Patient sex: M
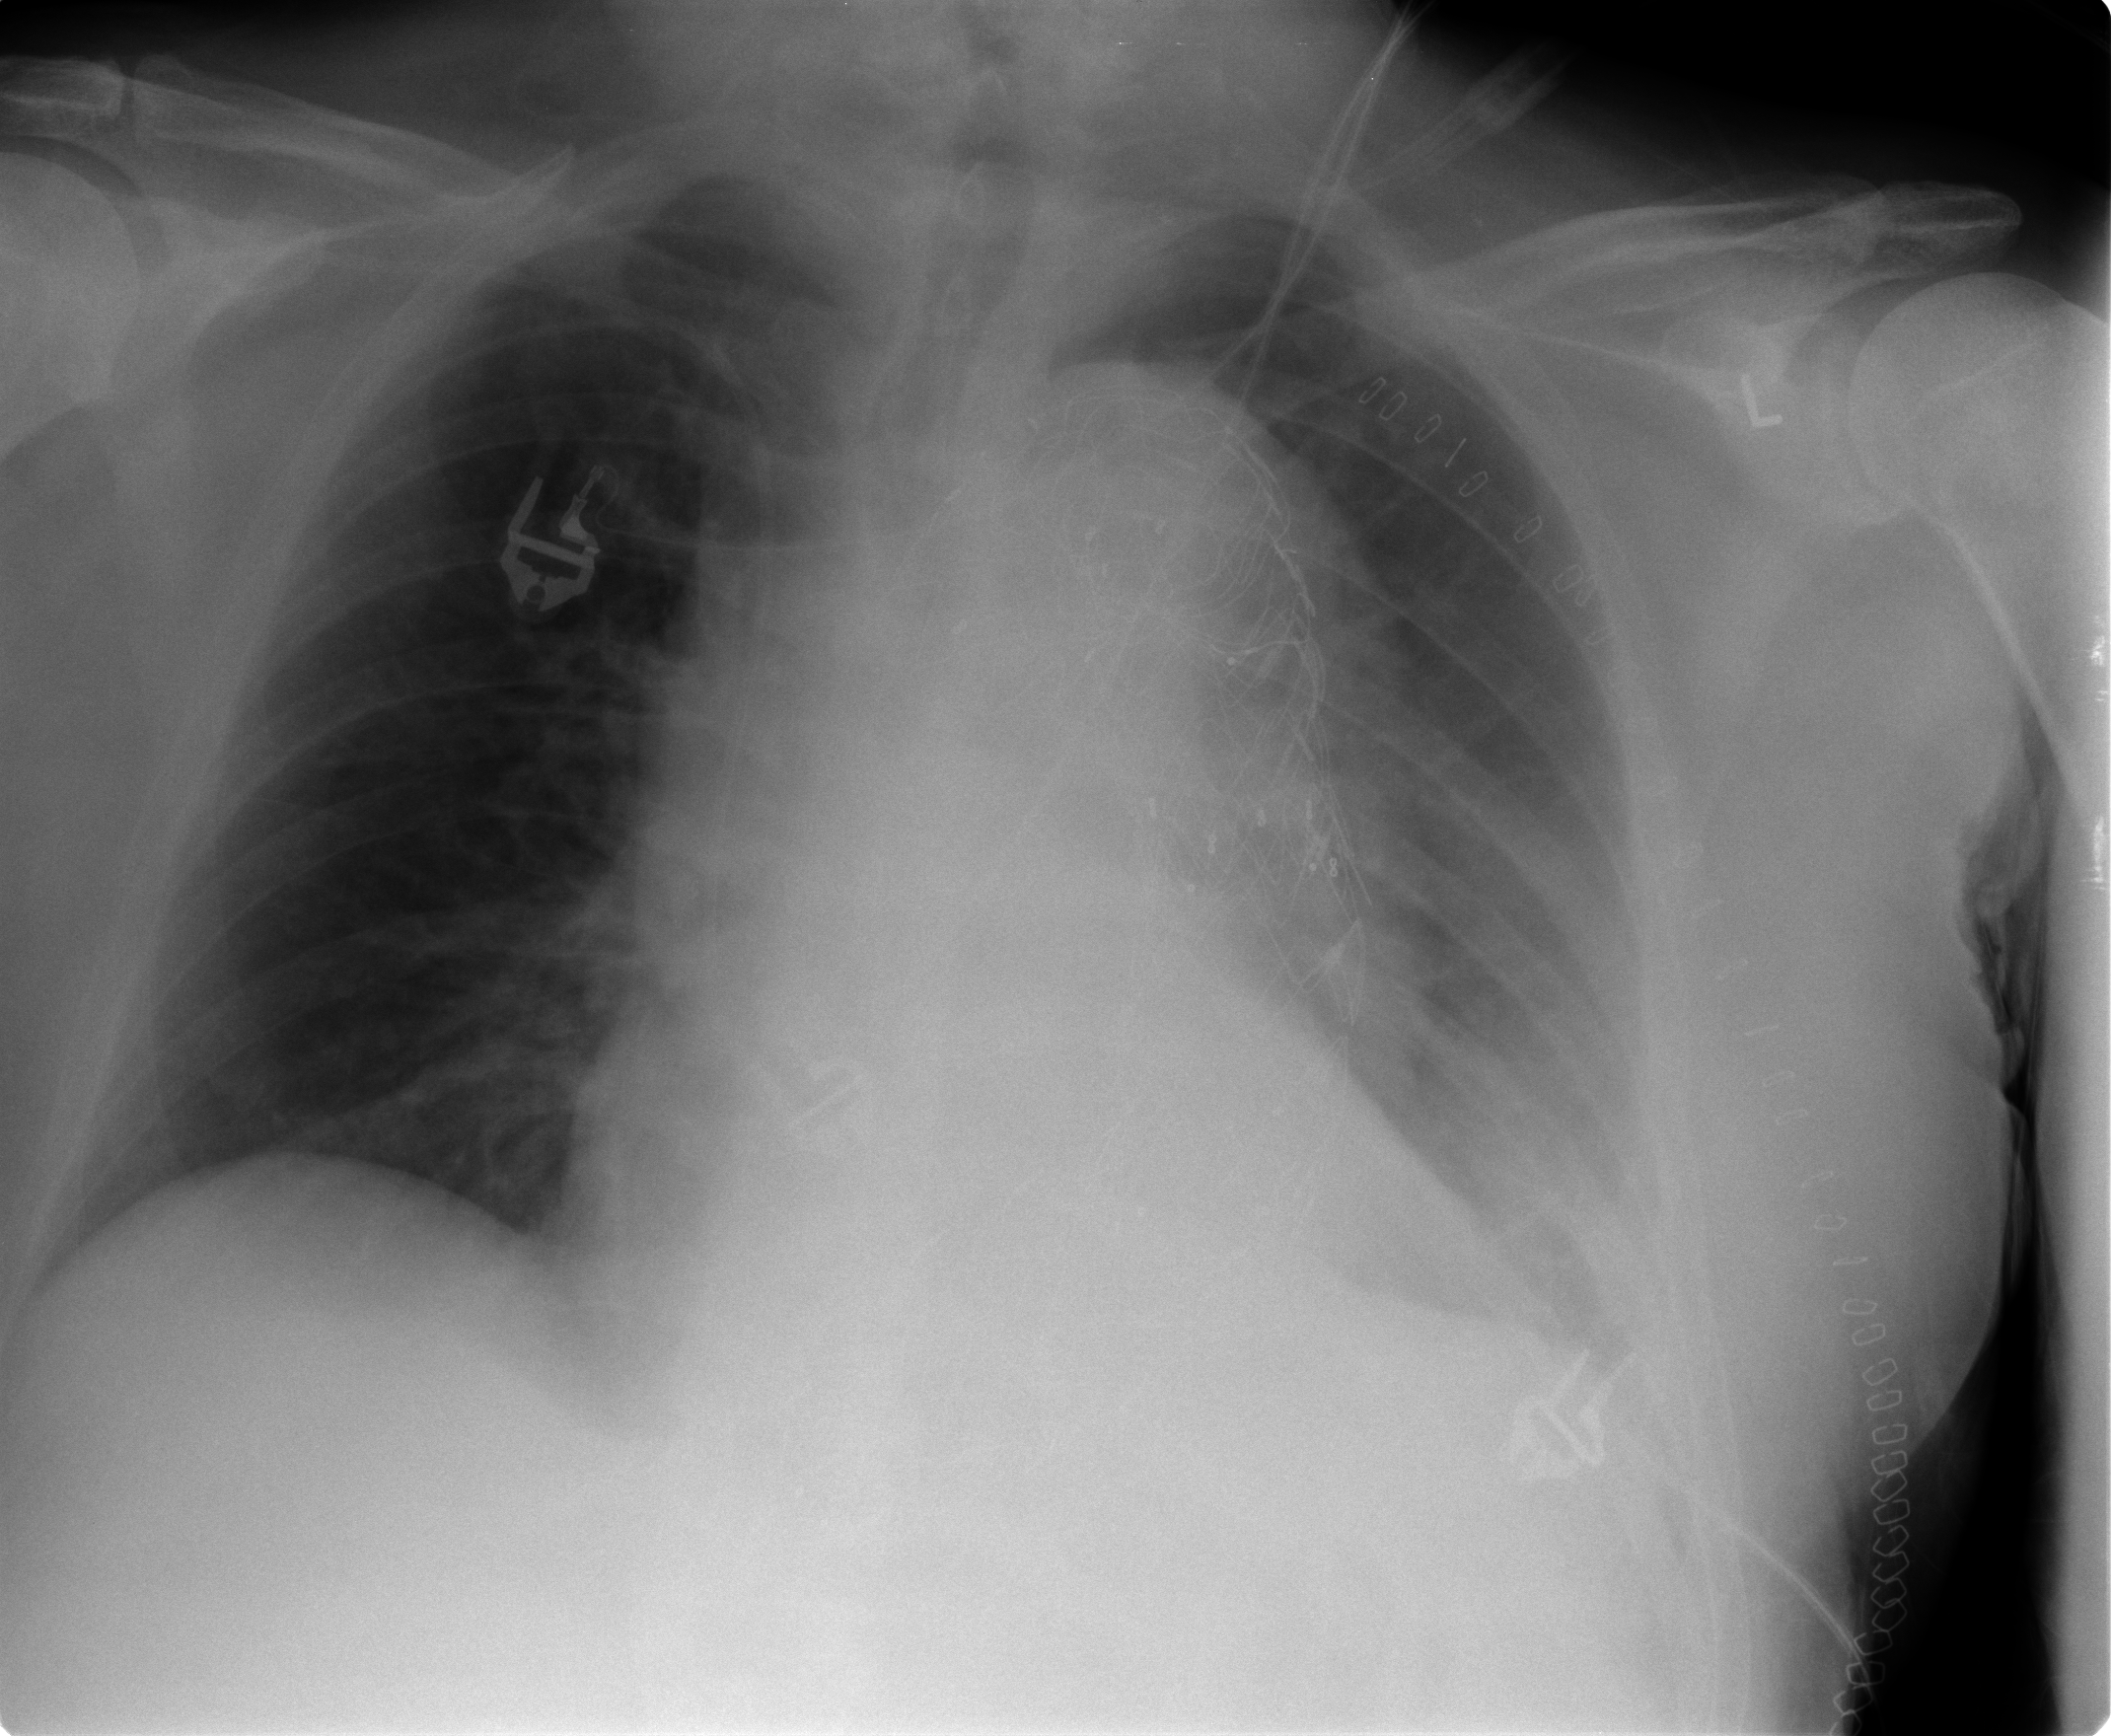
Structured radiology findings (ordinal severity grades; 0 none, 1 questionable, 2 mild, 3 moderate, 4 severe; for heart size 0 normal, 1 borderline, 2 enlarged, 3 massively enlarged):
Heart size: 1
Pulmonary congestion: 1
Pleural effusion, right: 0
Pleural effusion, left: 2
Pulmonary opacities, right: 0
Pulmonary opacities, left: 1
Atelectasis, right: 0
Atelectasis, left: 2